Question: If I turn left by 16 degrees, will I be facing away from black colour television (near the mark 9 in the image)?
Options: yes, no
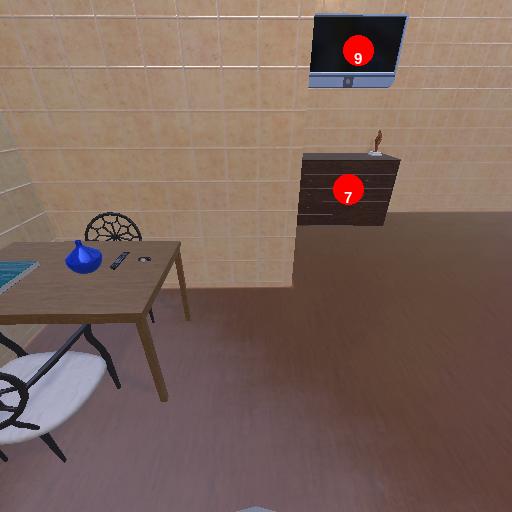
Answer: yes